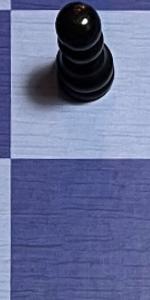
Label: Empty